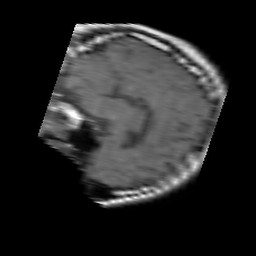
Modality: T1w
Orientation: sagittal
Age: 54
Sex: male
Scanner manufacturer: philips
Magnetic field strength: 1.5 T
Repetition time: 0.55 s
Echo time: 0.015 s